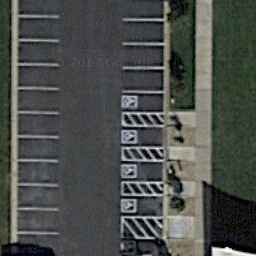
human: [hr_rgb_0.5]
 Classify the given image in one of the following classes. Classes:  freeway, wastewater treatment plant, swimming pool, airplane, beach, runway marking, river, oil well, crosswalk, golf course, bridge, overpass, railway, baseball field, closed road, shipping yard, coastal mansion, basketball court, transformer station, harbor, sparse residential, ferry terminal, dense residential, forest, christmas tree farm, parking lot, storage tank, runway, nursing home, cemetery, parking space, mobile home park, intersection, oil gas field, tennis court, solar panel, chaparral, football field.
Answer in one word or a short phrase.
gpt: parking space